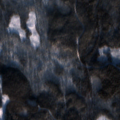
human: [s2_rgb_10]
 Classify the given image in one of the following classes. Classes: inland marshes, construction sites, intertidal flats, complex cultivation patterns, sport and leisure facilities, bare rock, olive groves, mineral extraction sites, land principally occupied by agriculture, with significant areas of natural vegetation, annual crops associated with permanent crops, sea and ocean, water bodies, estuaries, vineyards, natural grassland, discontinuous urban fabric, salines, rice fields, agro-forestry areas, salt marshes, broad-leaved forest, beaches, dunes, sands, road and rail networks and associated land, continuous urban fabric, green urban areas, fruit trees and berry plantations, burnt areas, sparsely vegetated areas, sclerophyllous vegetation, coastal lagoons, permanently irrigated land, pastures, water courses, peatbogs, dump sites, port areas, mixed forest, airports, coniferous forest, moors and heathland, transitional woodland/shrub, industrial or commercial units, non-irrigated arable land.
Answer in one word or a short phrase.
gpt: coniferous forest, mixed forest, transitional woodland/shrub